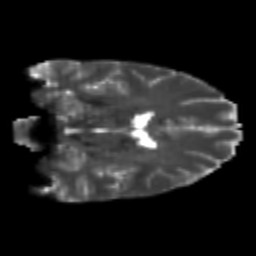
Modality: T2w
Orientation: coronal
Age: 26
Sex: male
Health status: healthy
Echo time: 0.074 s